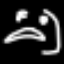
Label: frog